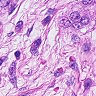
Metastatic tissue present: yes